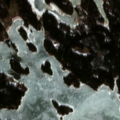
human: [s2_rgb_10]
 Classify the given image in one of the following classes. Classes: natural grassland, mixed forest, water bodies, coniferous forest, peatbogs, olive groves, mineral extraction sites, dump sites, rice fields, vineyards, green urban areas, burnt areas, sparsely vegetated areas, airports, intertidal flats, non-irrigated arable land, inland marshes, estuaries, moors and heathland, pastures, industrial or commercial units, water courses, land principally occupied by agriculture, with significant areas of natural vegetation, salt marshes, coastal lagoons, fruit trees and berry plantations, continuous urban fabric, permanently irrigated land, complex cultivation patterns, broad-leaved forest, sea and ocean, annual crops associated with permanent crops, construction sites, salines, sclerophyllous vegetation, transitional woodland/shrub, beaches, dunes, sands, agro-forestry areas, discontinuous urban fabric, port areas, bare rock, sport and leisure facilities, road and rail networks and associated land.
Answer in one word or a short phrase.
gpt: coniferous forest, mixed forest, sea and ocean